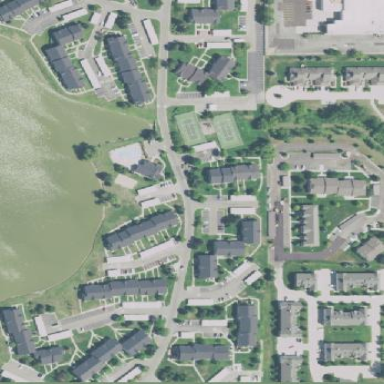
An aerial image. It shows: Residential area with apartments.